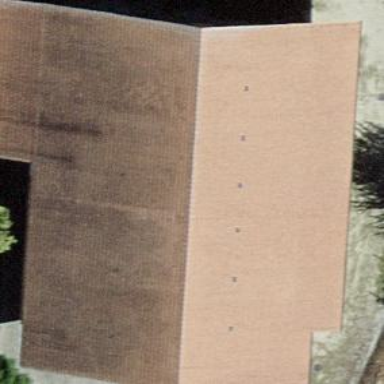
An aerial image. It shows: Rural barn.